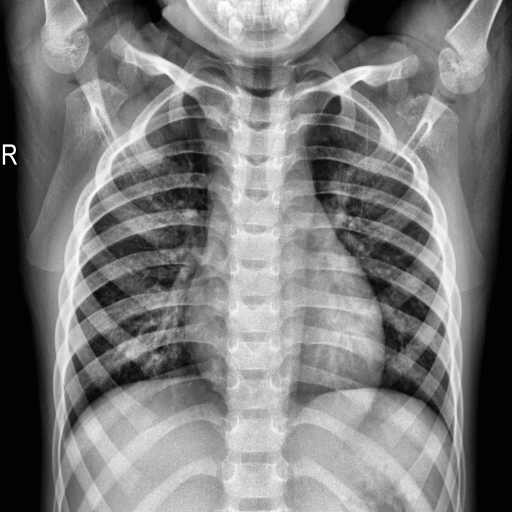
Finding: NORMAL